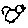
Label: bird